Question: I am using index-match to check in a table for multiple values. Now my problem is that I have multiple values in one cell.
My sheet looks like this:

The first formula looks like this:
'''
=INDEX(C2:C11;MATCH(F2&G2;INDEX($A$2:$A$11&$B$2:$B$11;0);-1))
'''
As you can see, it only works for 'HIGH', but when it comes to 'LOW' it is wrong.(is marked in red in the above image)
Any suggestions, how to fix that?
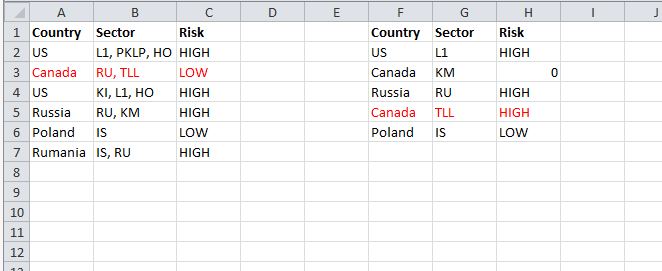
Answer: You are going to have to pull some type of wildcard match to find a string-in-a-string rather than the appromate <URL> lookup using a as the optional [match_type]1.
<URL>
The array formula2 in H2 is,
'''
=INDEX($C$2:$C$11; MATCH("*"&G2&"*"; IF($A$2:$A$11=F2; $B$2:$B$11); 0))
'''
That formula presupposes that you are not going to get false positives on your sector data by having a sector like or that would be found within or . If your sectors could produce false positives like that then you will to add the delimiter. In this case the array formula2 would be,
'''
=INDEX($C$2:$C$11; MATCH("*, "&G2&", *"; IF($A$2:$A$11=F2; ", "&$B$2:$B$11&", "); 0))
'''
<URL>
Note that the delimiters have been added to both the source and the target.
1 <URL>
2